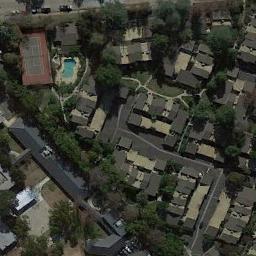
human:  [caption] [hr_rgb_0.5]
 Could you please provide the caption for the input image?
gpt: There are many buildings of different shapes beside the tennis courts .

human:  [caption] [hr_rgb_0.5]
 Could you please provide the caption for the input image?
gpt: The tennis court is on the grass next to some buildings and trees .

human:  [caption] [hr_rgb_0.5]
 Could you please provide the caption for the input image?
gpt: Tennis court and swimming pool in the middle of a residential area surrounded by trees .

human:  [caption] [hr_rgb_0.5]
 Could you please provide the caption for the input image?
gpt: Several cars were parked discretionarily in the vacant lot next to the tennis court .

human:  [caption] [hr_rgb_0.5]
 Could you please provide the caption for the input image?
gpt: There are many buildings and green trees around the tennis court .